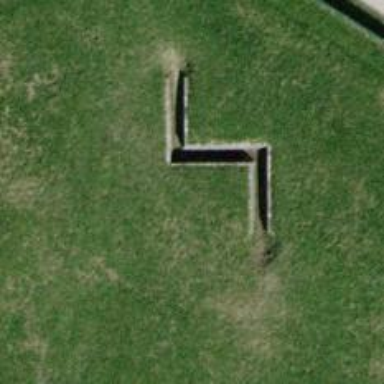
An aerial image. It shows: Military trench.